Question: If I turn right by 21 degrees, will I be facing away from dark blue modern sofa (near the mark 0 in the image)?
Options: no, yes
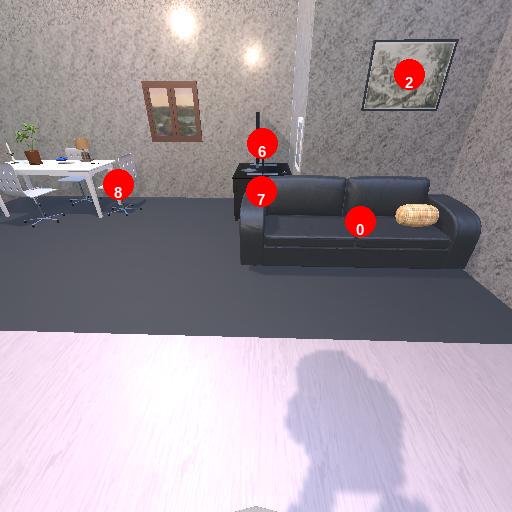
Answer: no